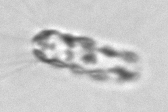
Label: Corethron_hystrix